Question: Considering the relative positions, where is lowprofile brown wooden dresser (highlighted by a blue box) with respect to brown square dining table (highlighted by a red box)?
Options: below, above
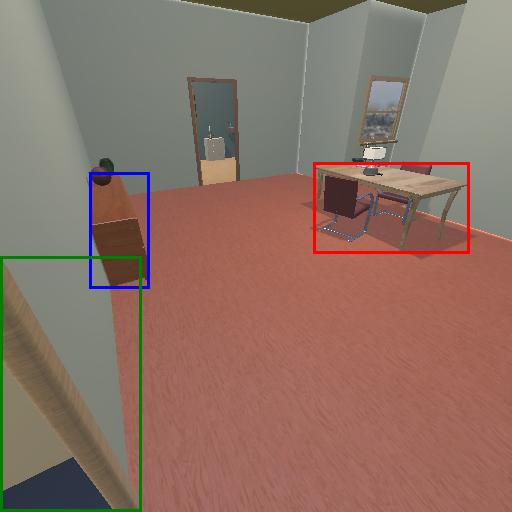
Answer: below